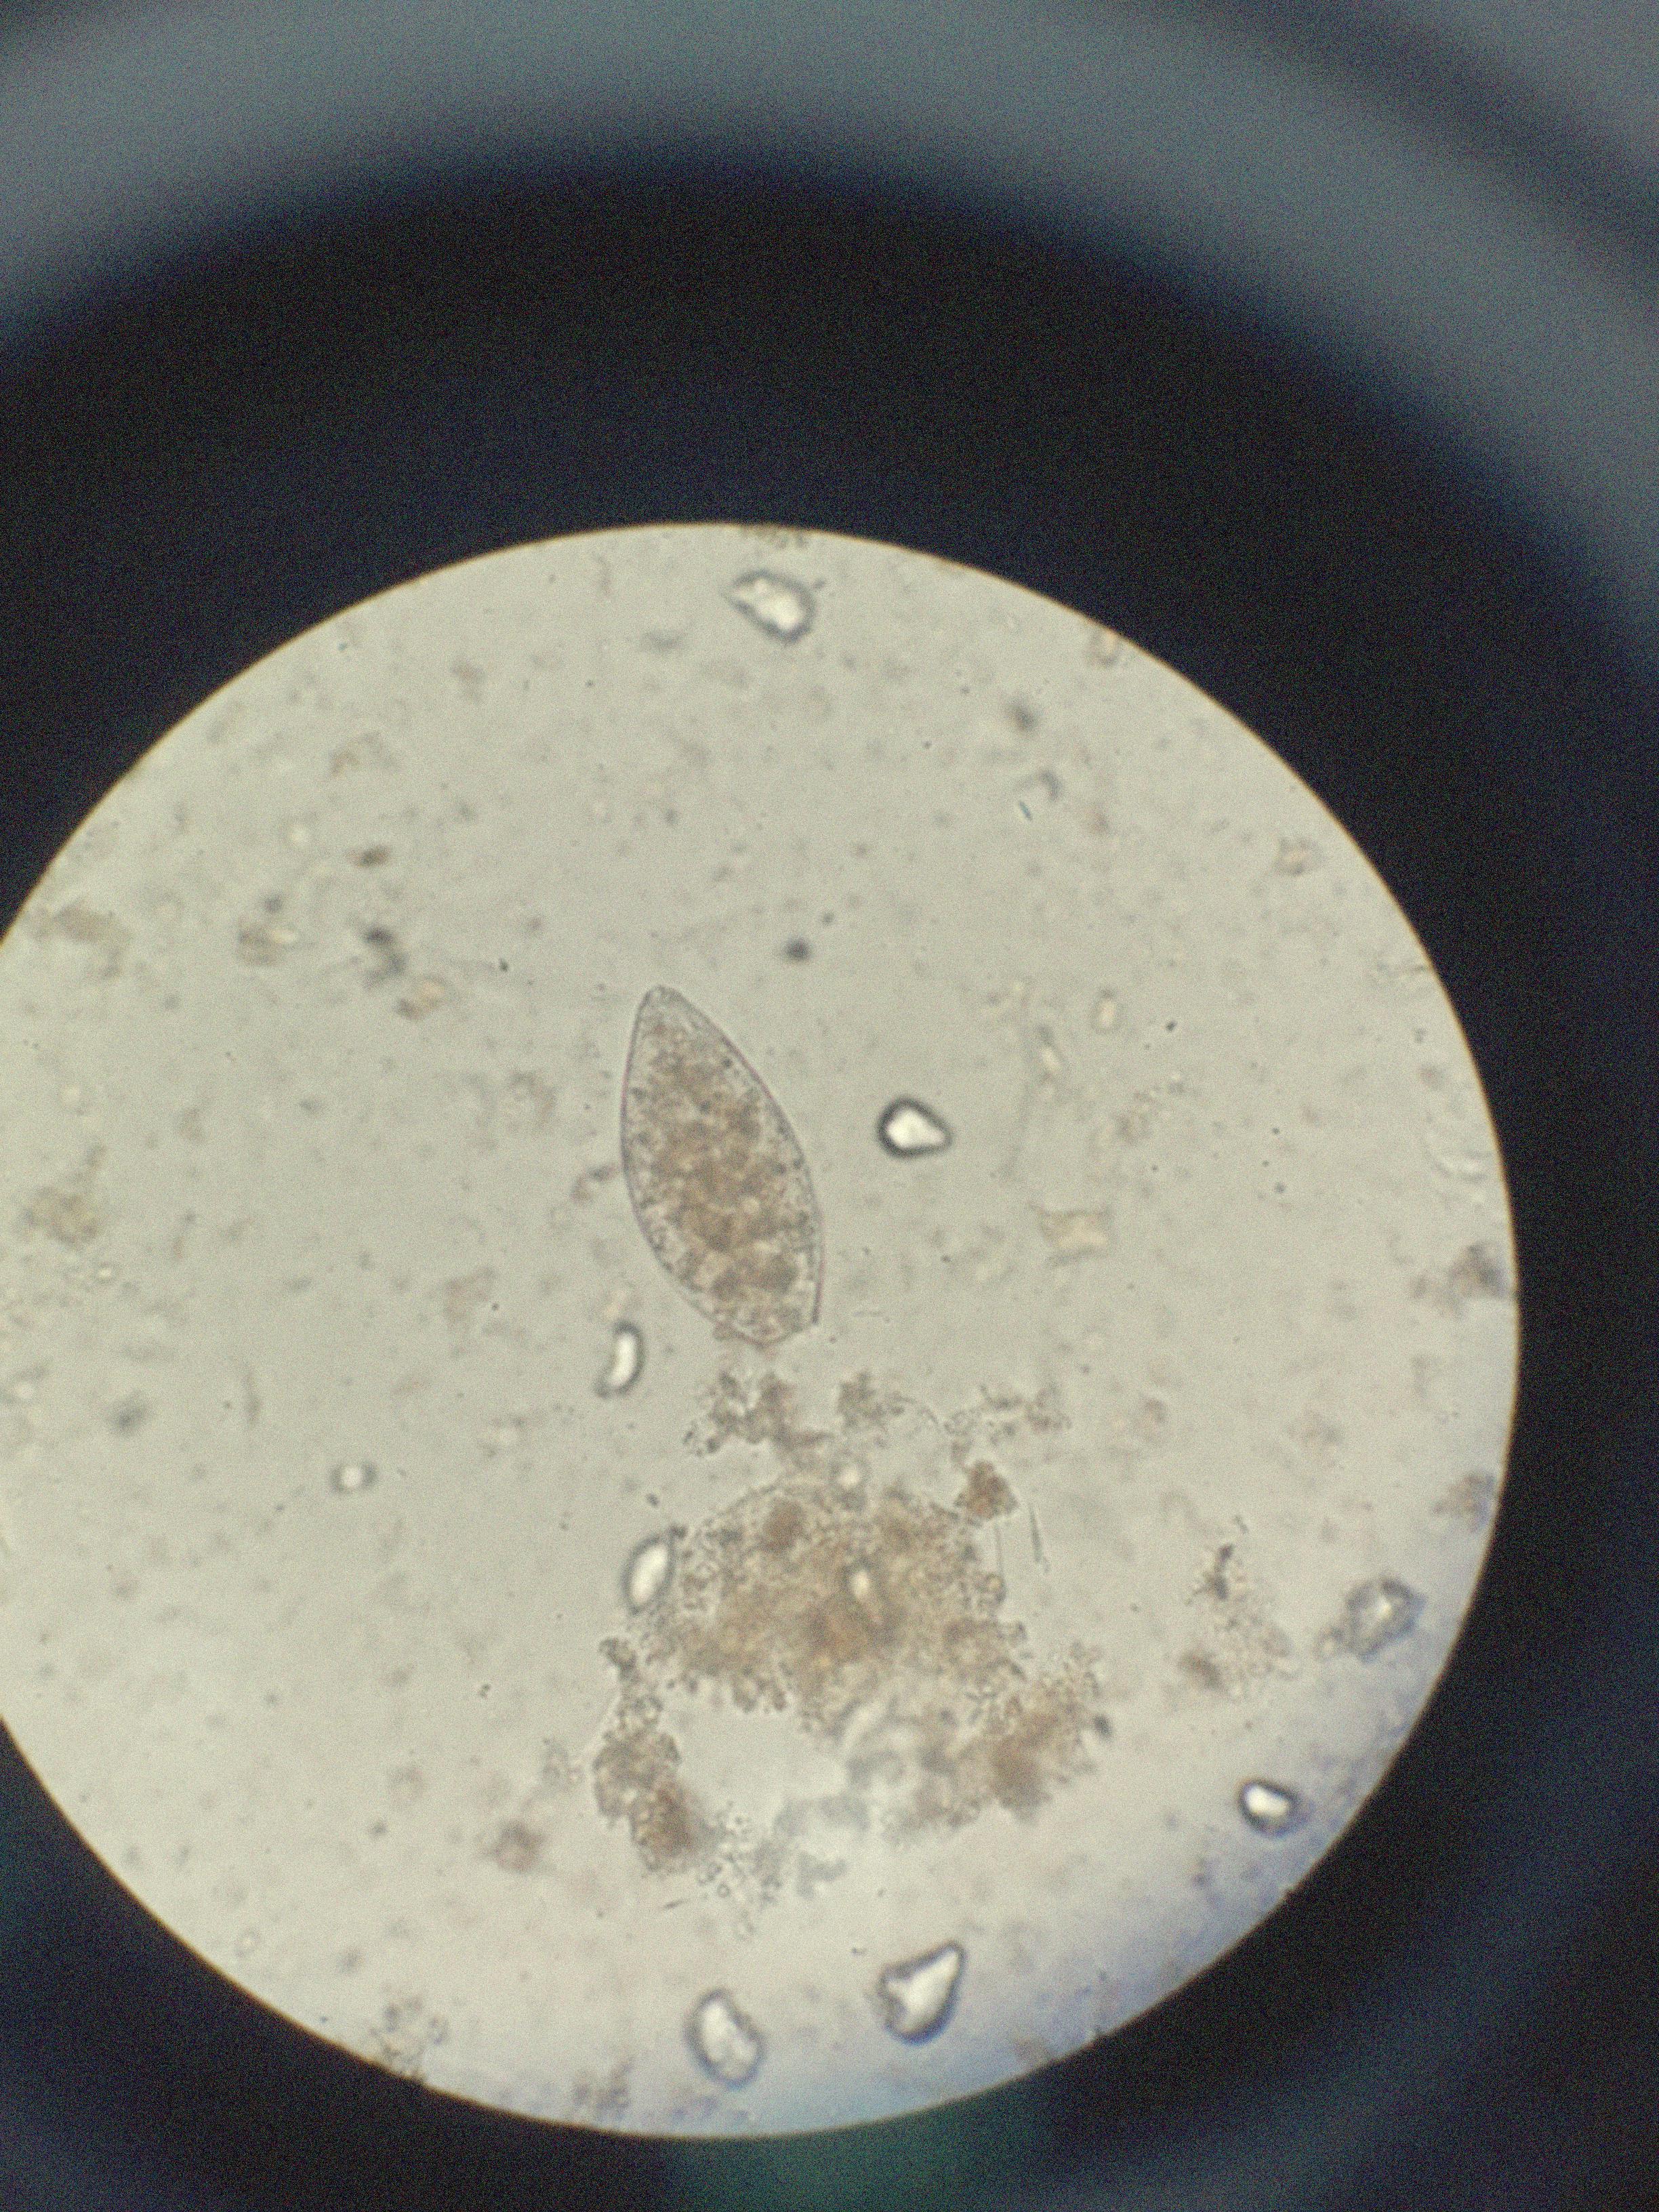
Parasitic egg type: Fasciolopsis buski